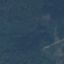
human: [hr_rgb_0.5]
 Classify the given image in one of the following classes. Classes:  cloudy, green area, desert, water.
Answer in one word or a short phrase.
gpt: green area